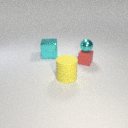
small cyan metal sphere above small red rubber cube